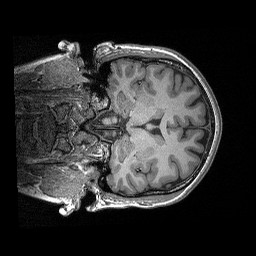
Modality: T1w
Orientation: coronal
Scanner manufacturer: siemens
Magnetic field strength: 3 T
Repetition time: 2.3 s
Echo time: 0.00298 s